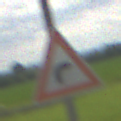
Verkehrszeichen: KurveRechts
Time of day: Midday
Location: Outdoor (RoadRail)
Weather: PartlyCloudy
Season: NotSpecified
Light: Natural